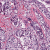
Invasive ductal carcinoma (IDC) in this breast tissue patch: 1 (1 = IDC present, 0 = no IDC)